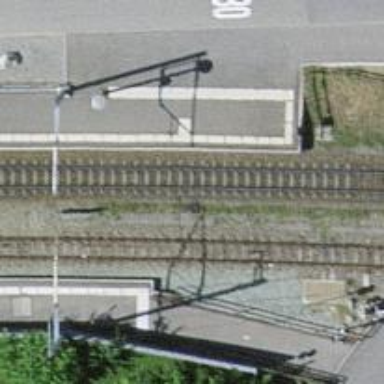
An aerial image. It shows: Narrow-gauge railway track with 1 electrified contact line.